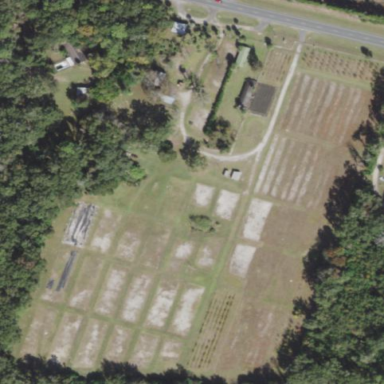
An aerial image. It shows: Plant nursery area.